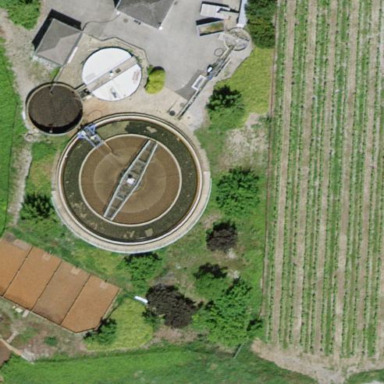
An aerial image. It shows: Body of wastewater.